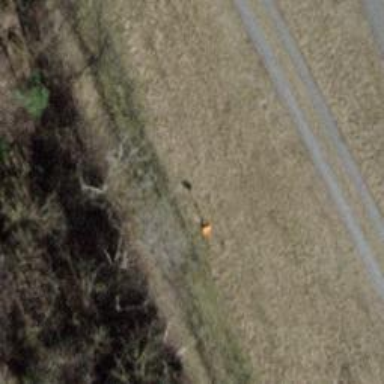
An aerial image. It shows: Aerial marker.